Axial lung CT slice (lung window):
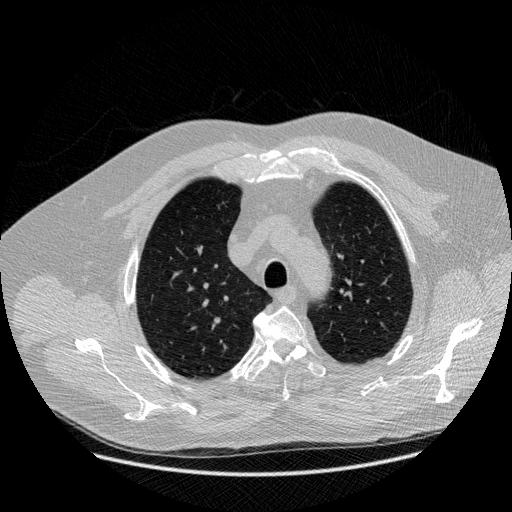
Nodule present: no